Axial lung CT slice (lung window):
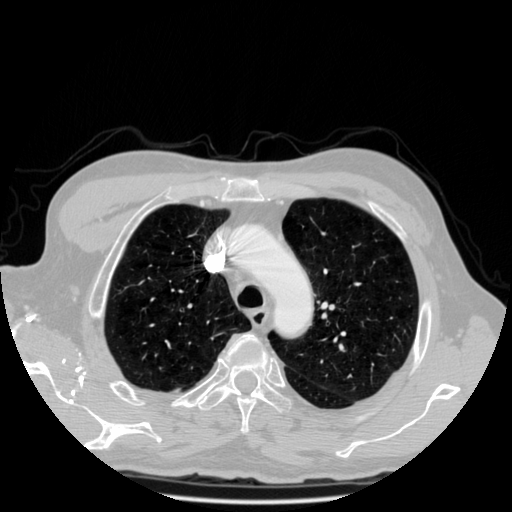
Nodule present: no